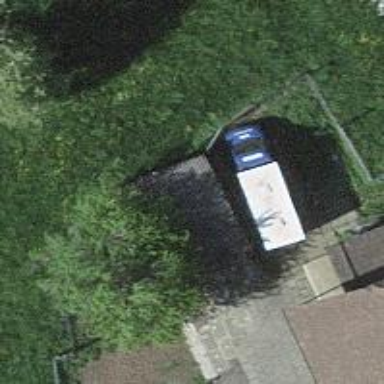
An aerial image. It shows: Garage building.